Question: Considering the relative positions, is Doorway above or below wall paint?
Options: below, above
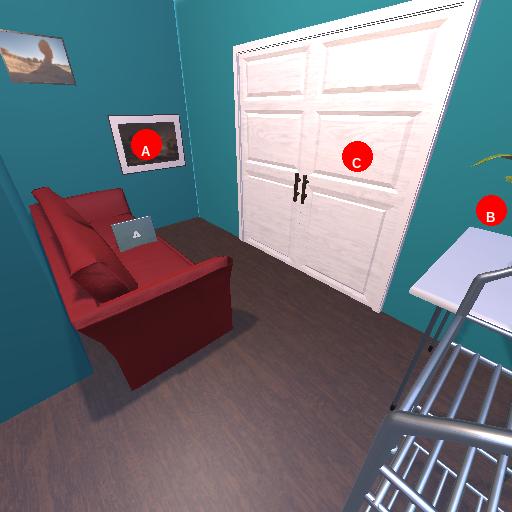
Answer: below